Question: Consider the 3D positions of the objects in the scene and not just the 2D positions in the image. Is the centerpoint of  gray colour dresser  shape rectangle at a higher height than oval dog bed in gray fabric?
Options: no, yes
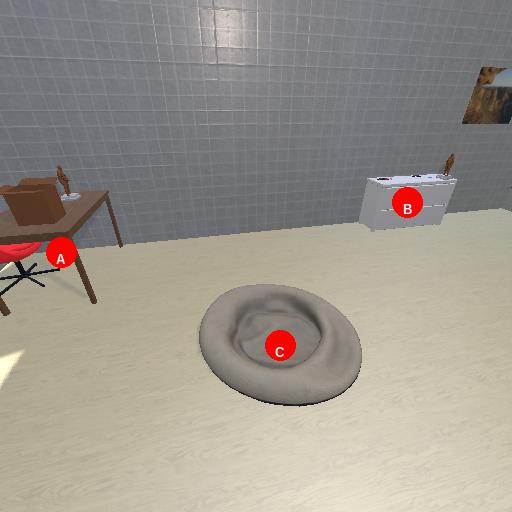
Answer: no